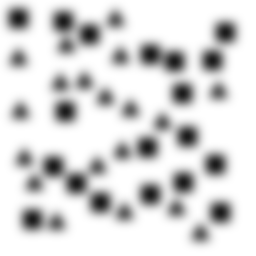
Squares: 19
Triangles: 19
Stars: 0
Total shapes: 38